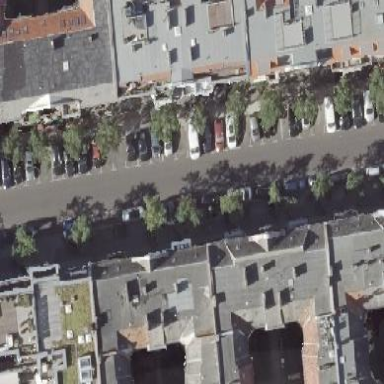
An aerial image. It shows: Street-side parking available in parallel orientation.